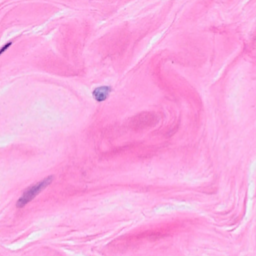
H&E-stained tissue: Breast